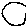
Label: circle